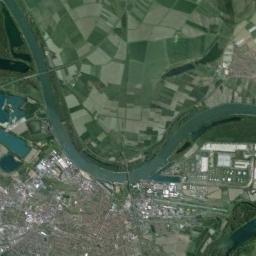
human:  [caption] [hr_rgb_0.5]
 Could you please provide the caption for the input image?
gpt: There are many trees around the river .

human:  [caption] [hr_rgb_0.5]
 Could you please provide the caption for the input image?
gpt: The river goes through farmland and houses .

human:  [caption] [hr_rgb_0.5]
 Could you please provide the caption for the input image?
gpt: The dark green river with a winding bank is between a residential area and some fields .

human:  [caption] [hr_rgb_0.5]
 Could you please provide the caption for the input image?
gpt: A curvy, Light green river with lakes next to it, Bustling cities on both sides, And green and tan fields .

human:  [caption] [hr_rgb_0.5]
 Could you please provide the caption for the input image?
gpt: There are many green farmlands and buildings near the river .